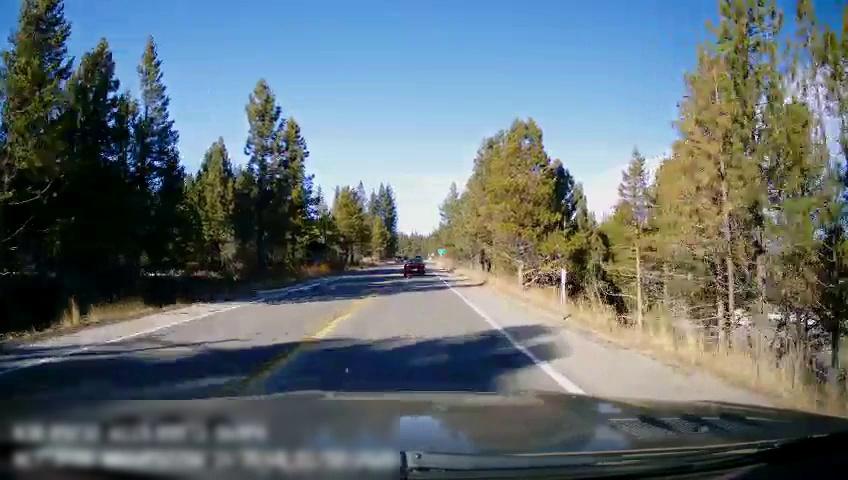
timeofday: Day
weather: Sunny
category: Drivable Space
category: Vehicles | Car
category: Lanes | Current Lane
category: Lanes | Current Lane
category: Lanes | Opposite Lane